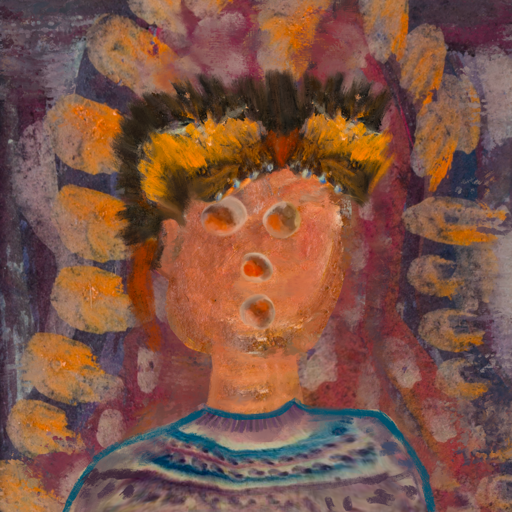
Background: Doll, Head And Neck Front: Boggyland, Face Front: Rupkatha, Bust: HillGirl, Hair Front: Blank, Head Accessory: Gypsy_Queen, Second Necklace: Blank, Necklace: Blank, Baby: Blank